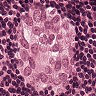
Metastatic tissue present: yes